Question: I have a Google Map View in a view controller inside of a navigation controller that is on a tabbar controller. Everything works as it should but the load times on the map range from 5-10 seconds when I initially tap on the Map tab.

I've come across several StackOverflow posts which list the following method of preloading a tab:
'''
for (UIViewController *viewController in self.tabBarController.viewControllers)
{
[viewController view];
}
'''
I've modified it to my particular implementation.
'''
for (UIViewController *viewController in self.tabBarController.viewControllers)
{
UINavigationController *navCon = (UINavigationController*)viewController;
for (UIViewController *vc in navCon.viewControllers) {
if ([[NSString stringWithFormat:@"%@",vc.class] isEqual: @"MapViewController"]){
MapViewController *mv = (MapViewController*) vc;
[mv view];
}
}
}
'''
Unfortunately, neither implementation preloads the map tab.
Specs
- -
ViewDidLoad on the MapViewController.m
'''
- (void)viewDidLoad
{
[super viewDidLoad];
mapView_ = [GMSMapView mapWithFrame:self.view.bounds camera:nil];
mapView_.delegate = self;
AppDelegate *appDelegate=(AppDelegate *)[UIApplication sharedApplication].delegate;
CLLocationCoordinate2D loc=appDelegate.locationManager.location.coordinate;
GMSCameraPosition *camera = [GMSCameraPosition cameraWithLatitude:loc.latitude
longitude:loc.longitude
zoom:12];
[mapView_ setCamera:camera];
mapView_.myLocationEnabled=YES;
mapView_.settings.myLocationButton = YES;
self.view = mapView_;
}
'''
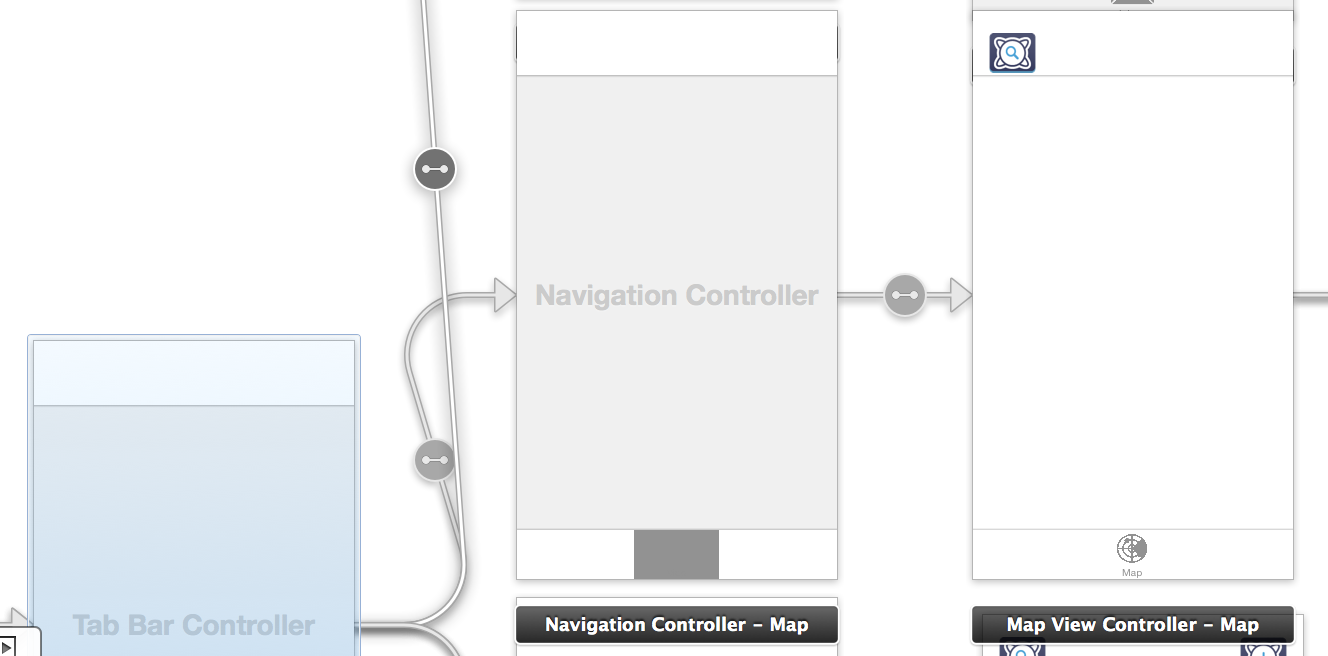
Answer: I'd suggest just using a container view (long <URL>.
Note that inside the container view, say the "parent" is of class Boss,
'''
@implementation SomeContaineredView
-(void)allTheDataLoaded
{
[(Boss*)self.parentViewController someMethodInBoss];
}
@end
'''
it's that easy to talk to the parent class.
---
NOTE - if you need to communicate , it's very easy if you know the "silly trick" that Apple makes you do .. <URL>
It's a bit whacky, for such a basic operation you do pretty all the time. You do it in prepareForSegue: like this...
'''
-(void)prepareForSegue:(UIStoryboardSegue *)segue sender:(id)sender
{
if ([segue.identifier isEqualToString:@"containerLogin"])
self.vcLogin = (LoginVC *)segue.destinationViewController;
if ([segue.identifier isEqualToString:@"containerStartNew"])
self.vcStartNew = (StartNewVC *)segue.destinationViewController;
}
'''
In the example there are two container views. (With identifiers "containerLogin" and "containerStartNew") So, I have two properties (self.vcLogin, self.vcStartNew). That is exactly how you set them.
Note that is badly named. It should be called something like I explain this at length here: <URL>
# Important! ...
# Here's a handy macro!!!
'''
#define seg(A, B, C) if ([segue.identifier isEqualToString:A]) B = (C *)segue.destinationViewController;
'''
In every project we work on, we use that macro.
Then you can simply write this:
'''
-(void)prepareForSegue:(UIStoryboardSegue *)segue sender:(id)sender
{
seg(@"cOverlayBuy", self.rockets, Rockets);
seg(@"cOverlayMainMenu", self.overlayMainMenu, OverlayMainMenu);
seg(@"cSearch", self.search, Search);
seg(@"cMeeting", self.meeting, Meeting);
seg(@"cMeetings", self.meetings, Meetings);
seg(@"cBooks", self.bikes, Bikes);
seg(@"cPeople", self.cars, Cars);
}
'''
Because, these days, every scene has many container views, every single scene we have, for every client, has that code in the "prepareForSegue" call.
So, once that code runs you can finally "access your container views!"
'''
[self.cars displayColors:@"red"];
self.cars.view.hidden=YES;
[self.meetings calculateNewTimesNow];
'''
...and so on.
Like I say, we use this macro in every project. And pretty much every scene has a few container views these days, so it's in every VC! Hope it helps someone.